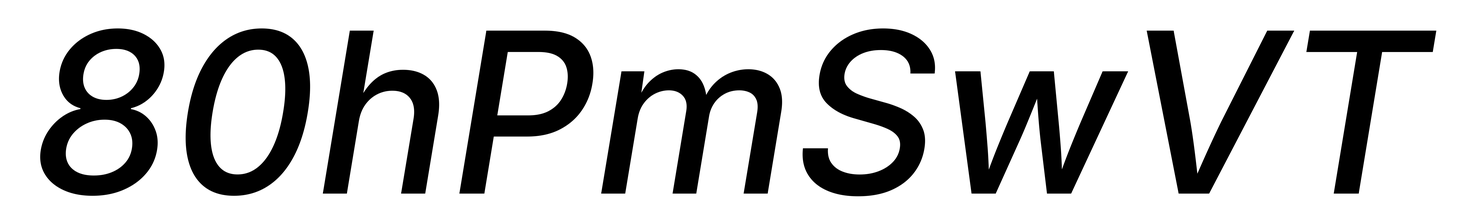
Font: Inter-Italic_Medium_Italic